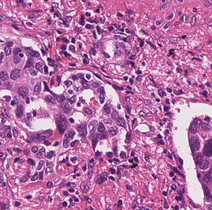
Tumor epithelial tissue: yes
Tumor-associated stroma tissue: yes
Normal tissue: no